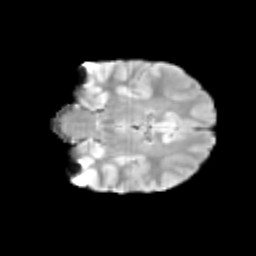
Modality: T2w
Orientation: coronal
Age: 9
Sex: male
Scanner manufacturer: siemens
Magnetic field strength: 3 T
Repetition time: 3.8 s
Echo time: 0.07 s